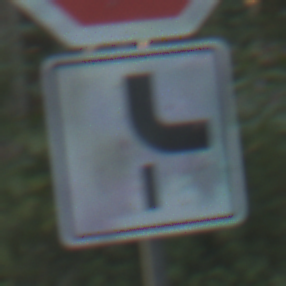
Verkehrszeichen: VerlaufVorfahrtsstrasse10
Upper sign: Stop
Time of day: MorningAfternoon
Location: Outdoor (Nature)
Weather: Clear
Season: NotSpecified
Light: Natural